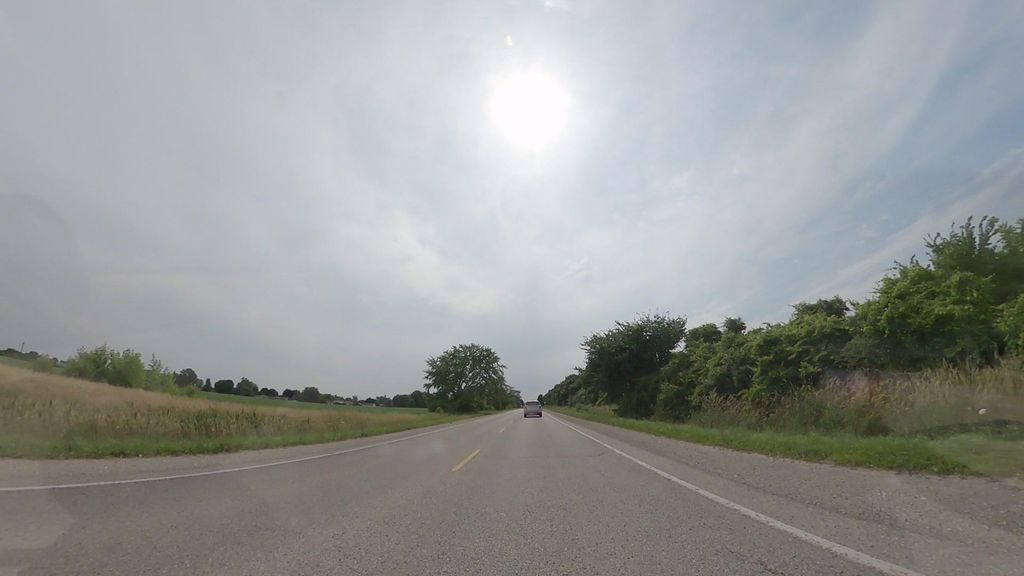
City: kitchener-waterloo